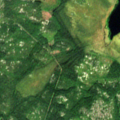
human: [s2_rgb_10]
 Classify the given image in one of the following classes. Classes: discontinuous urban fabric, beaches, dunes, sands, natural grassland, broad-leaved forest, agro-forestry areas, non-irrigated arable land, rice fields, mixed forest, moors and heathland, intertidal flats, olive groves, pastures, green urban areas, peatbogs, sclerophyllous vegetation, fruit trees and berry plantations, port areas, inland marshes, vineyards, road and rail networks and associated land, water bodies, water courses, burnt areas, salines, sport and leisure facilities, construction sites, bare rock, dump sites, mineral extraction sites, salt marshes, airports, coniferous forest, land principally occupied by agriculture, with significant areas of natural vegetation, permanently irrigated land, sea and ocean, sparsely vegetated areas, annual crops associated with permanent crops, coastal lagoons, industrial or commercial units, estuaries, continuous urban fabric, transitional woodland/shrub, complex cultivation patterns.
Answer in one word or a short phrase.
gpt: non-irrigated arable land, coniferous forest, transitional woodland/shrub, peatbogs